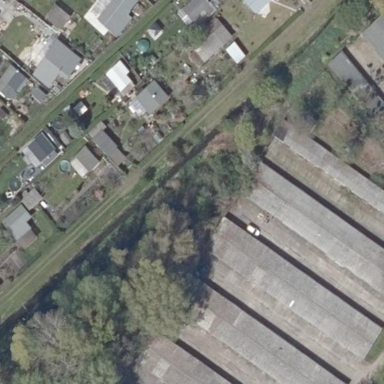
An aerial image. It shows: Group of garages.